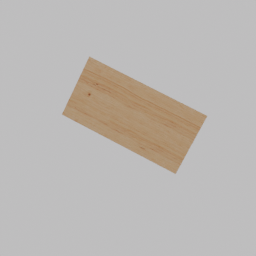
Label: furniture